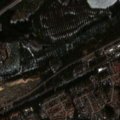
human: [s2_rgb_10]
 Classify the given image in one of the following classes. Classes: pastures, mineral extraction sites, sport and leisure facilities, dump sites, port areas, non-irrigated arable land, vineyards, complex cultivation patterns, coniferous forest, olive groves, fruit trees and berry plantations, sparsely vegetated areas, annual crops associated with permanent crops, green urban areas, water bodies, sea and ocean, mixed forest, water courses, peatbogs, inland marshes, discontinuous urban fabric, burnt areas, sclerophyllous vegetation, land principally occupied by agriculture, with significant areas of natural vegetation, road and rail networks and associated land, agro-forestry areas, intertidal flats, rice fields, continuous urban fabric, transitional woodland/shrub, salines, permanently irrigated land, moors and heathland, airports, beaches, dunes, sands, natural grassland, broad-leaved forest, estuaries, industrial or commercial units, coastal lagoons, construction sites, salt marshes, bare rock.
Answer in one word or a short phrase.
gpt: discontinuous urban fabric, industrial or commercial units, coniferous forest, mixed forest, transitional woodland/shrub